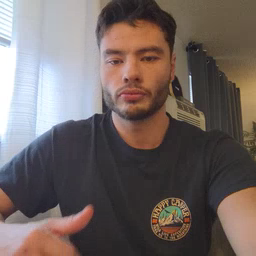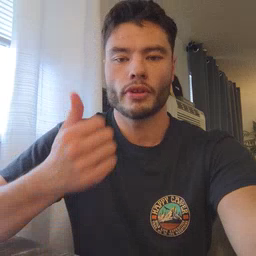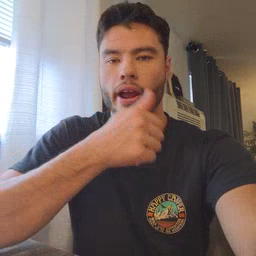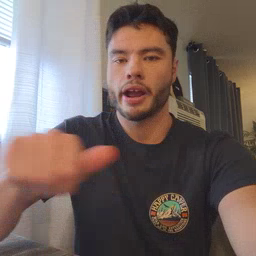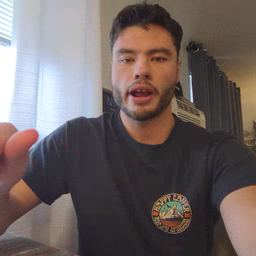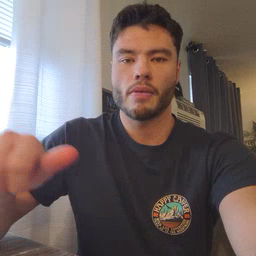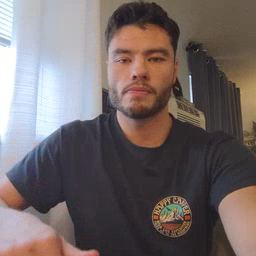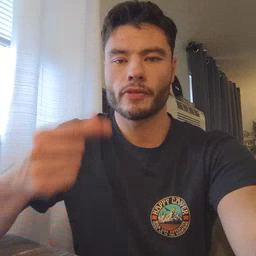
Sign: any